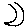
Label: moon